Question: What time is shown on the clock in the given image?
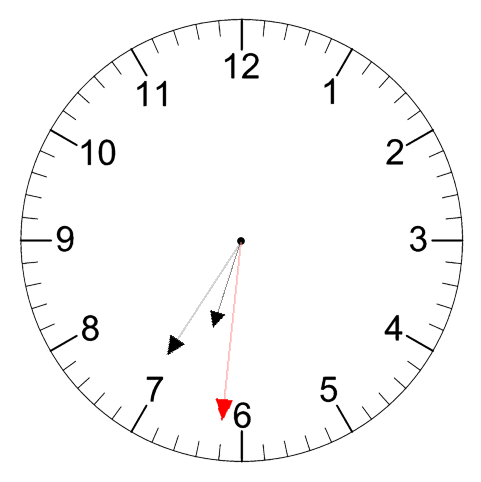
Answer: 06:35:31